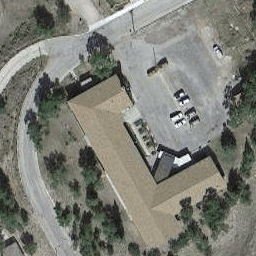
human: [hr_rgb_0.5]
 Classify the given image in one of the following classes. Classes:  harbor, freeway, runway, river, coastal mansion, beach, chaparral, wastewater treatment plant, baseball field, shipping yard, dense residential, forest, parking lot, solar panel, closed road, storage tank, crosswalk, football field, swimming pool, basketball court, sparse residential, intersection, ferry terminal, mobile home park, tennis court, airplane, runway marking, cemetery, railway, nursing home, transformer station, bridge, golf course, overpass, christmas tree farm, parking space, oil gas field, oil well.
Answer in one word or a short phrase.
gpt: nursing home